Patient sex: M
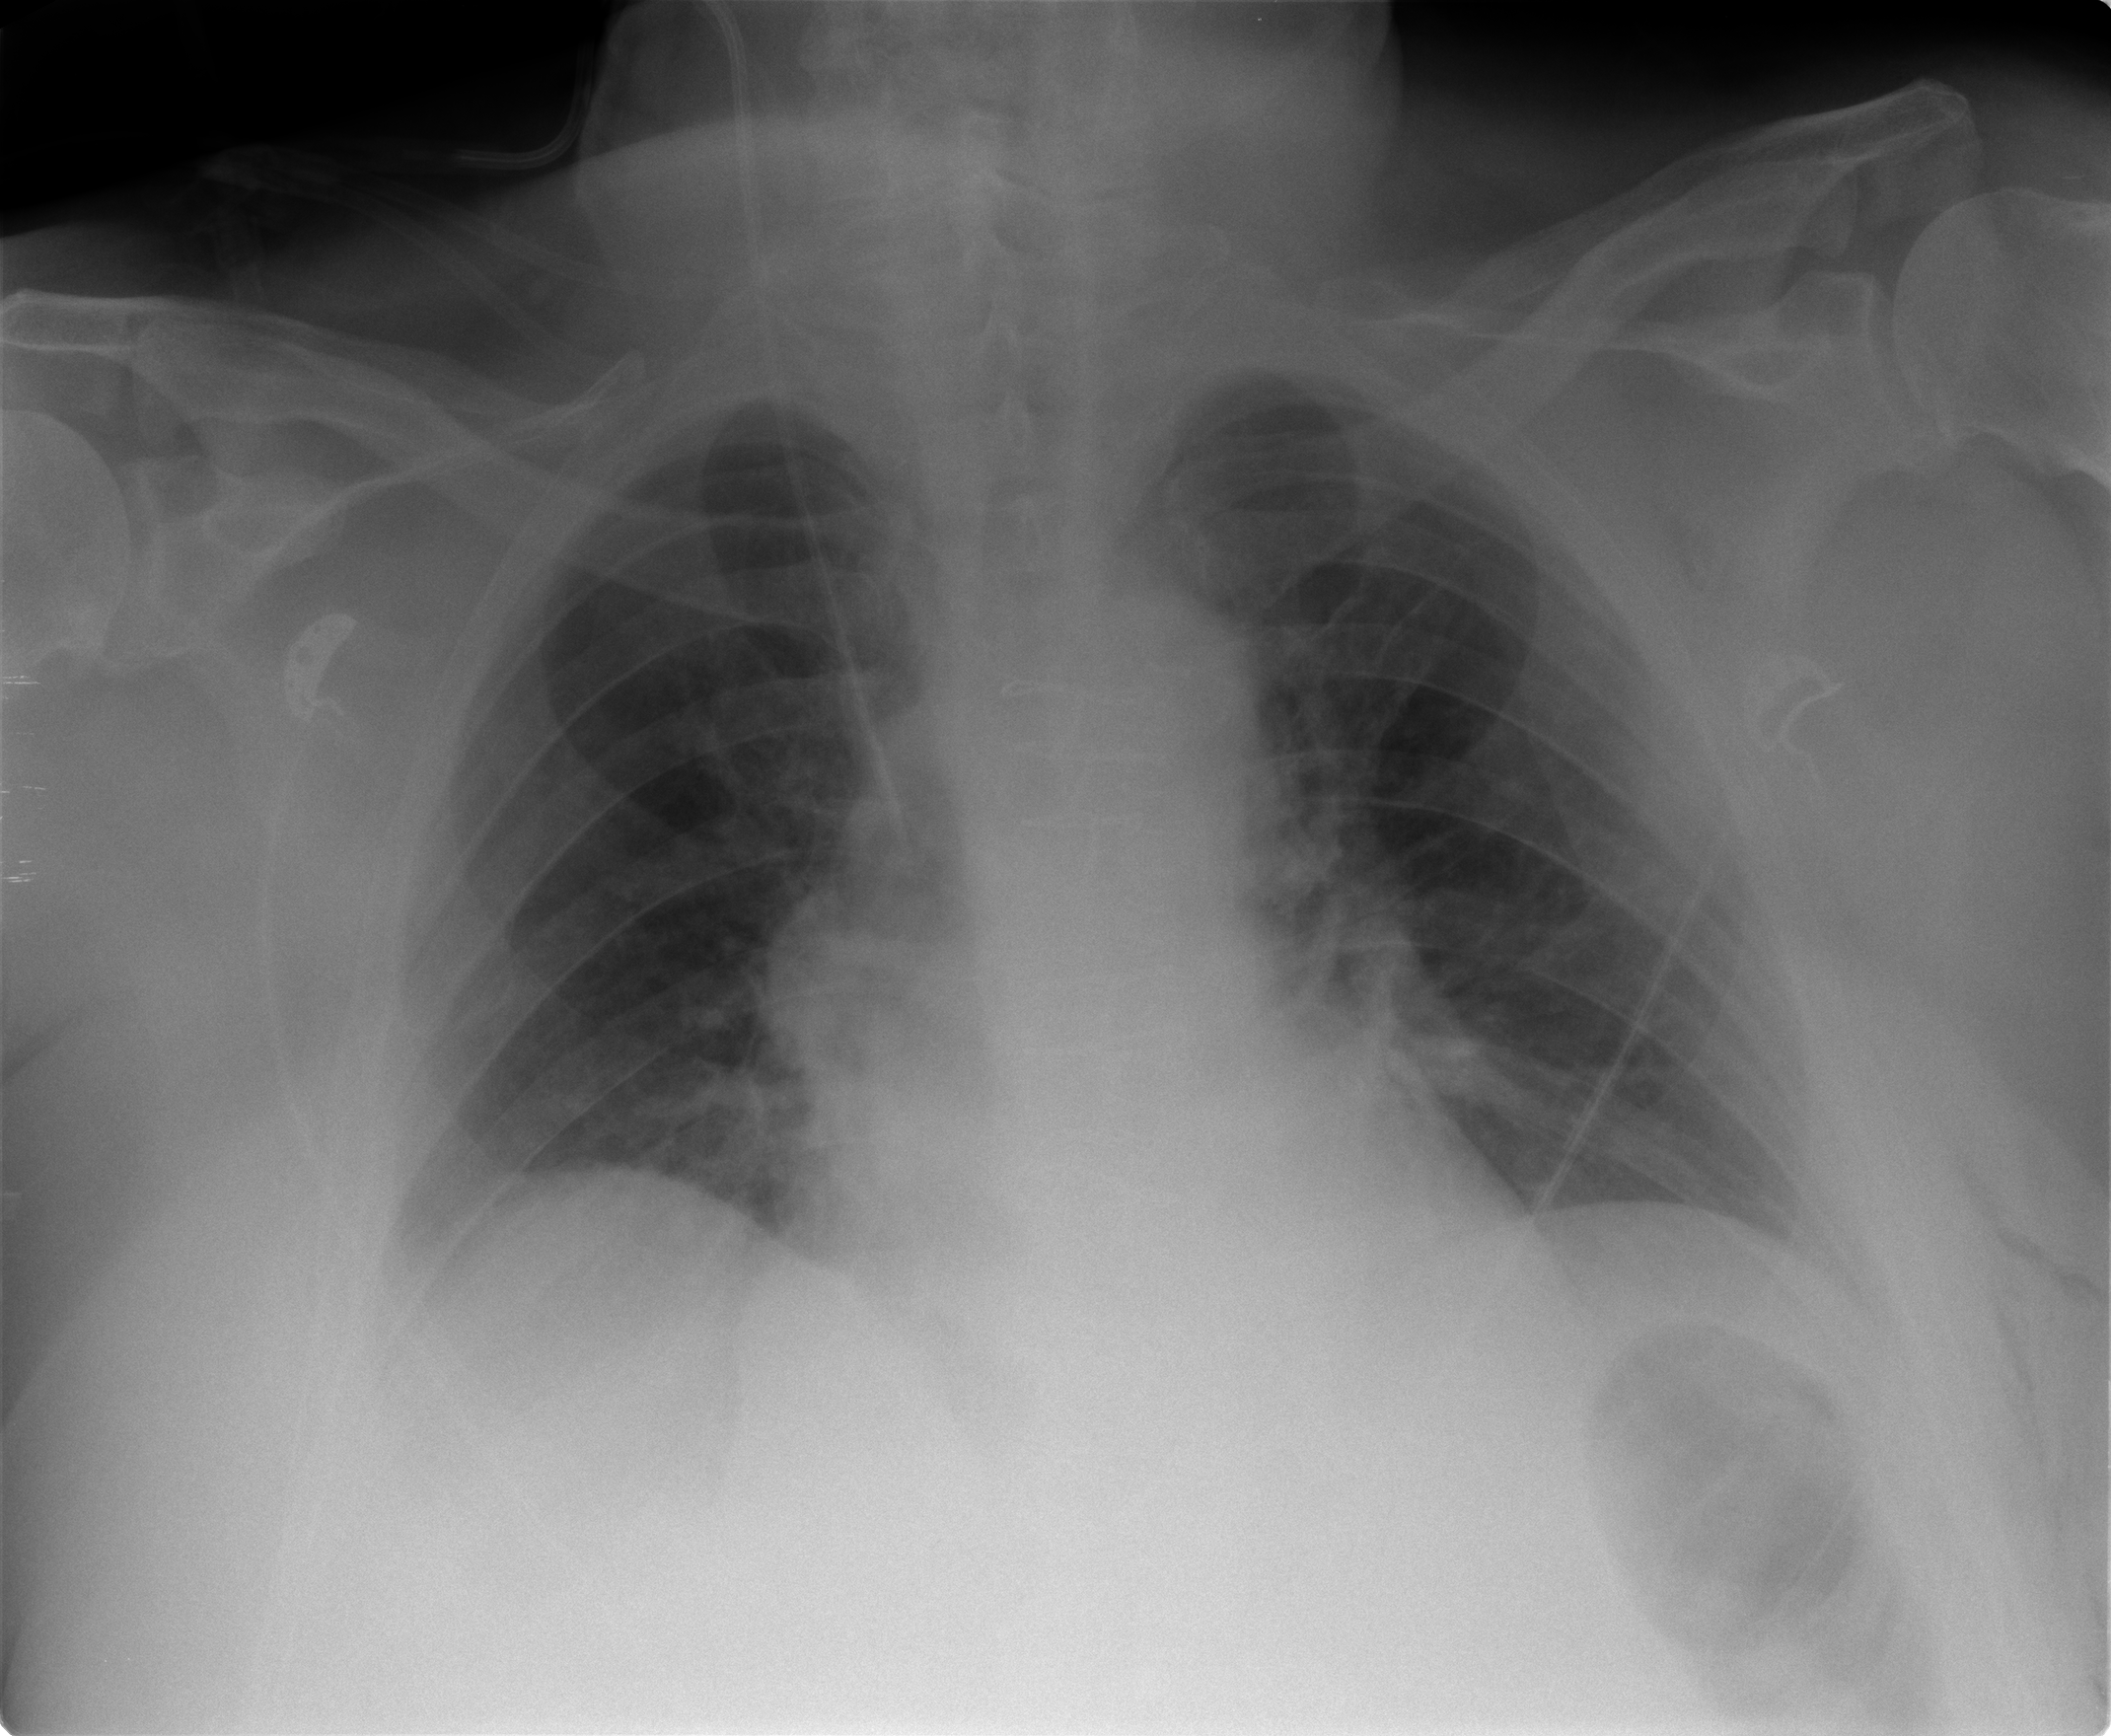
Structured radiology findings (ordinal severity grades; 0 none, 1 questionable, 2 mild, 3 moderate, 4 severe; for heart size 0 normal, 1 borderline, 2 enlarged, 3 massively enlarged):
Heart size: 0
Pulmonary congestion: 0
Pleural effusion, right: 0
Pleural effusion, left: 0
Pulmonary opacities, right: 0
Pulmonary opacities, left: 0
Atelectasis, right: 1
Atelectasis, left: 0